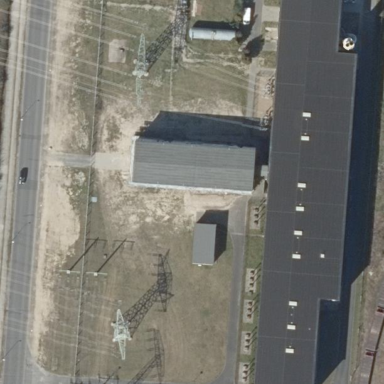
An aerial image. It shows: There is distribution substation enclosed by fence.